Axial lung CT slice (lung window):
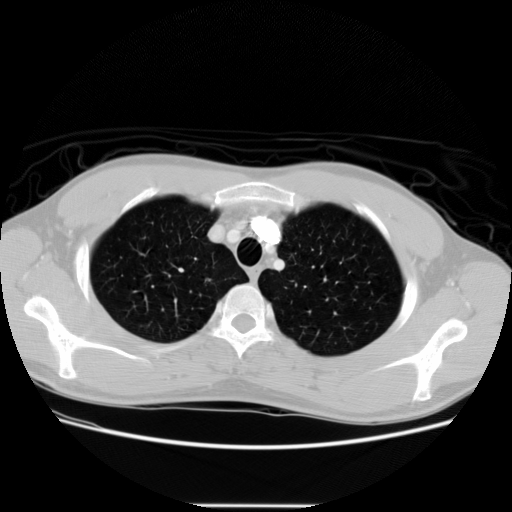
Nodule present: no